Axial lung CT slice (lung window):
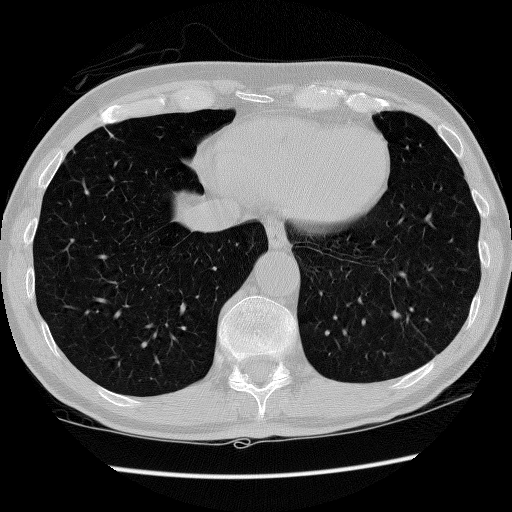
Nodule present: no